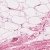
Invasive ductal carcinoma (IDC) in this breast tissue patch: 0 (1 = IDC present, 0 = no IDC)